You are looking at the short-time Fourier spectrogram of a bearing's acceleration signal. Determine the bearing's health state. Answer with exactly one of: normal, inner_race, outer_race, ball.
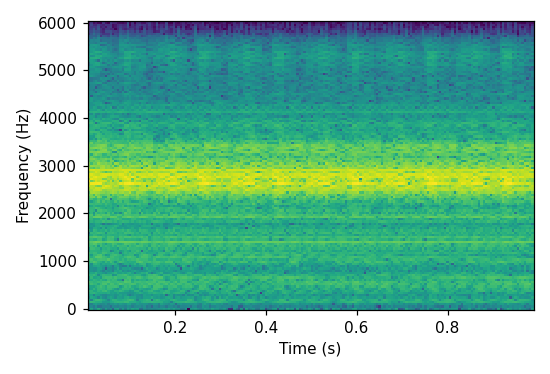
Answer: outer_race